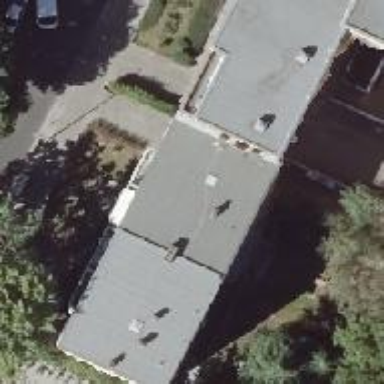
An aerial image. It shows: Residential building with flat gray roof. The overall color of the building is dark khaki.